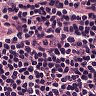
Metastatic tissue present: no